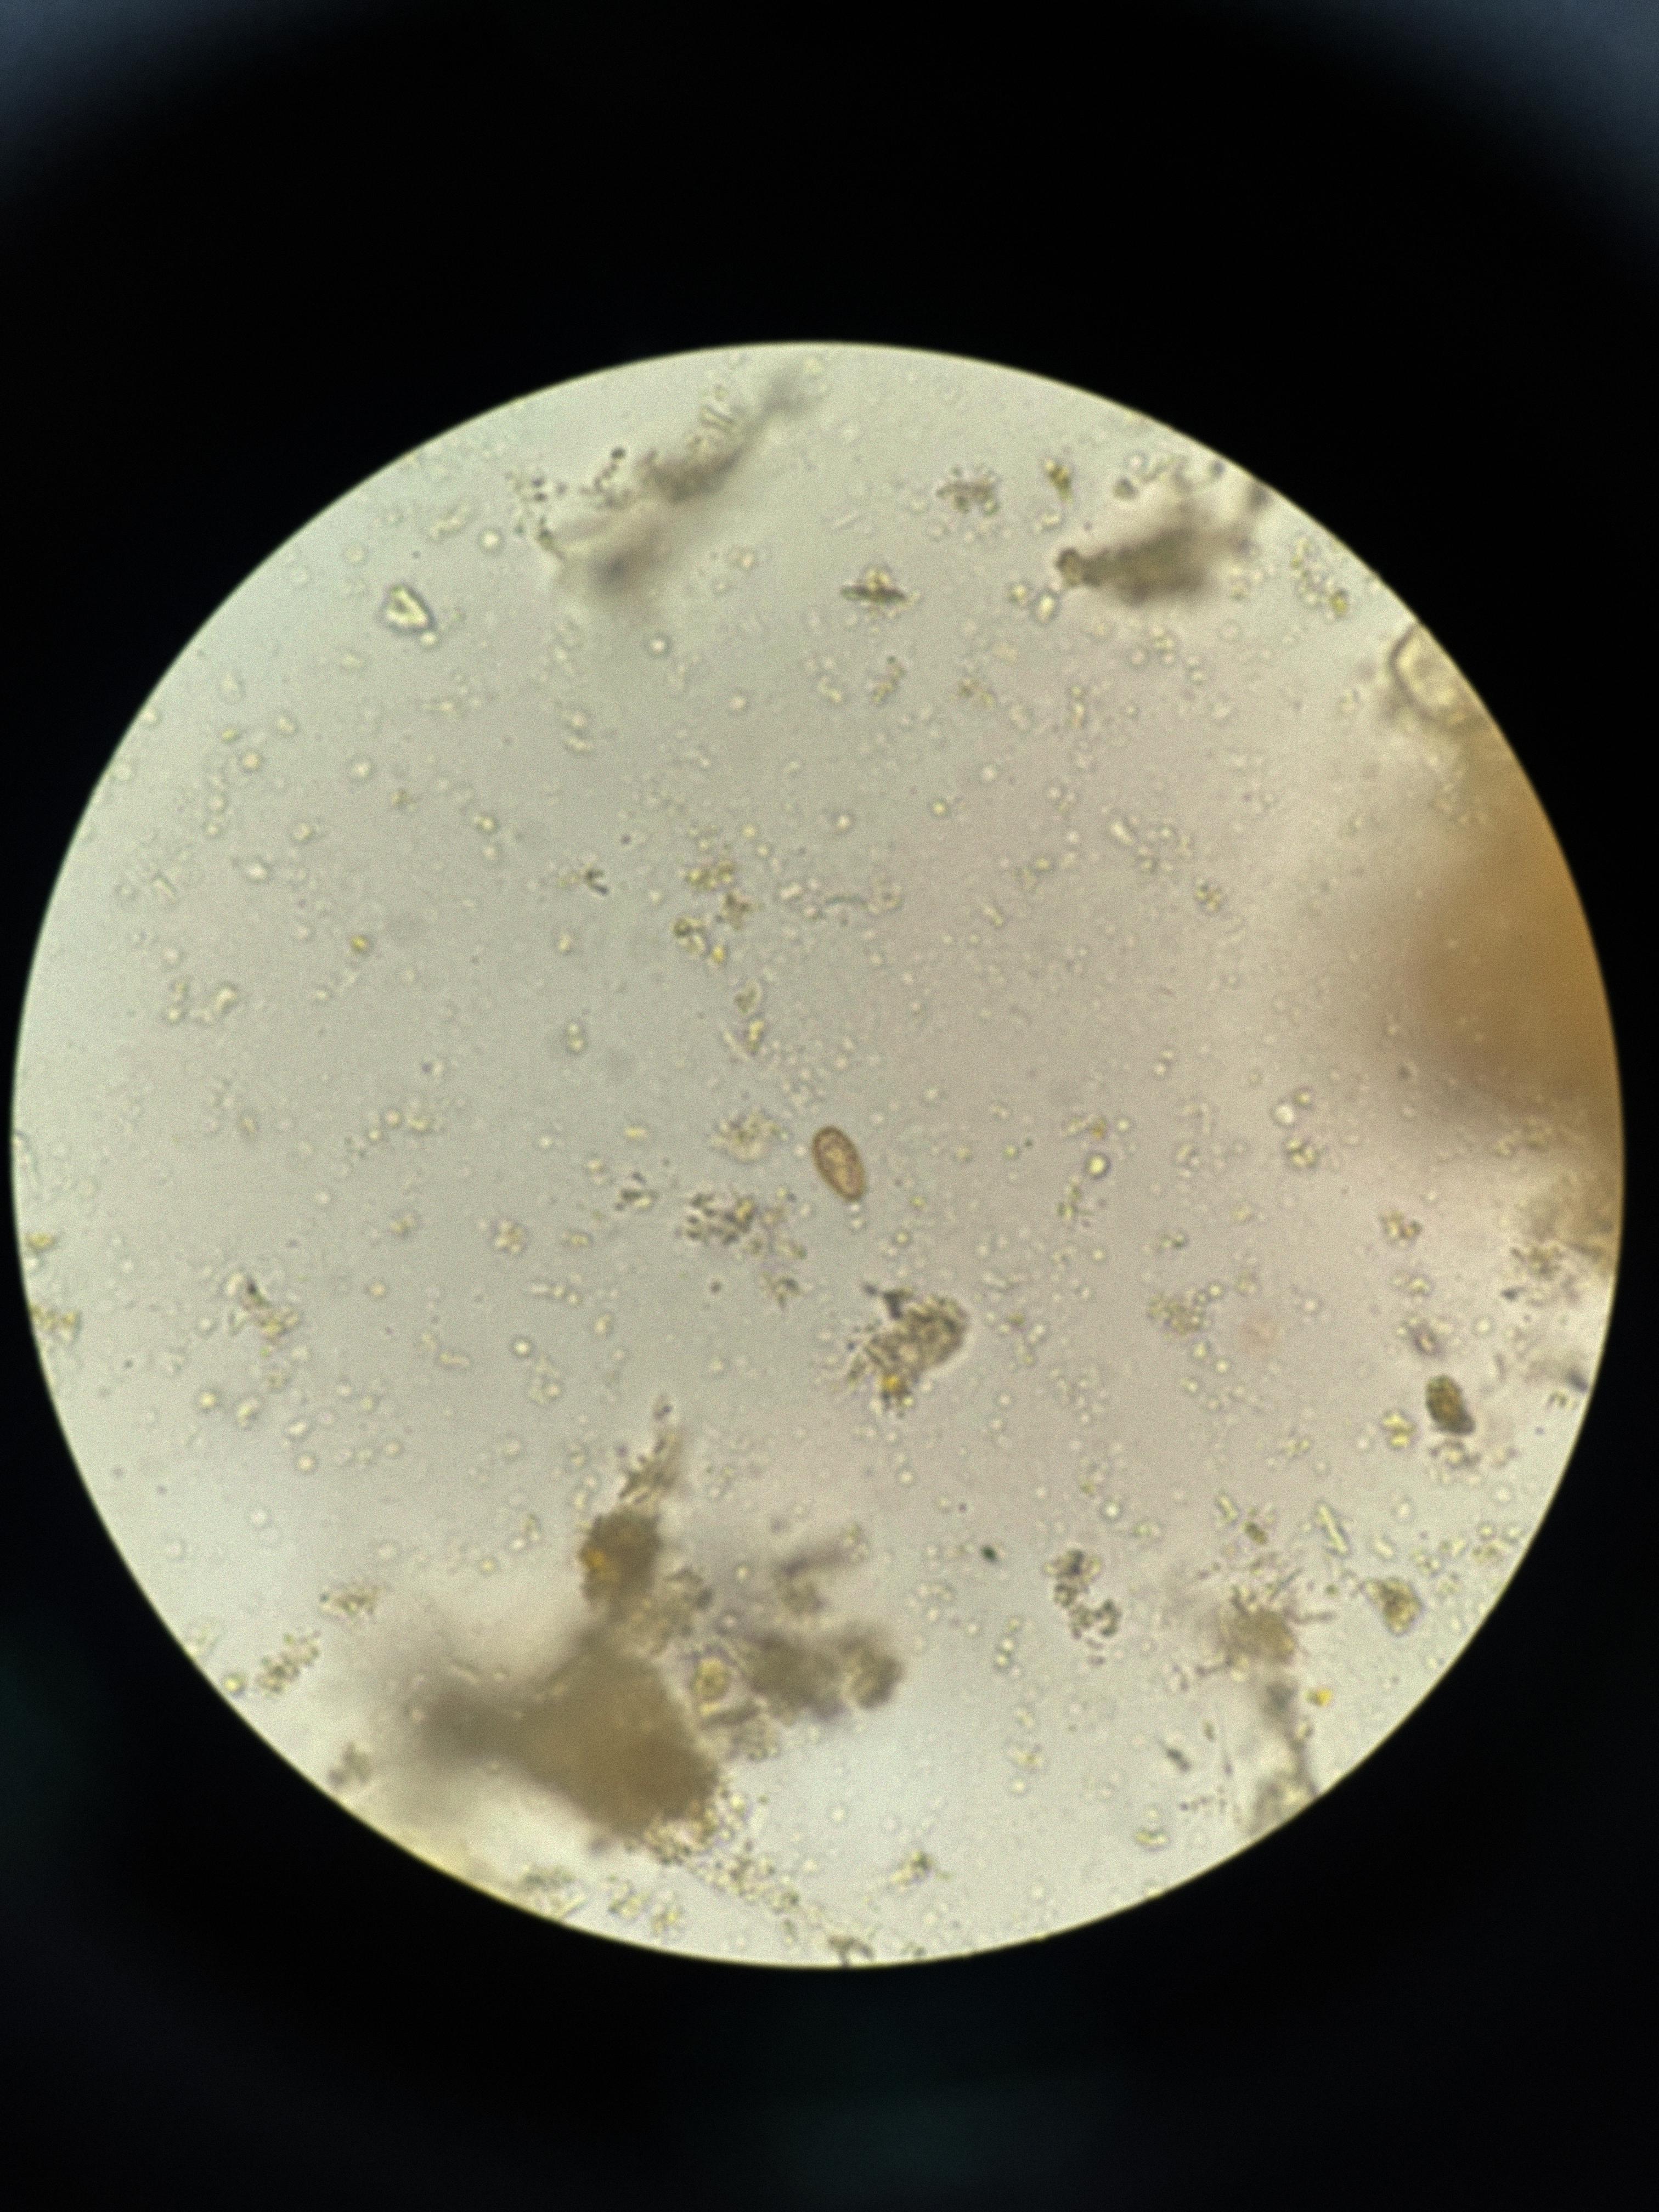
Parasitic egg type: Opisthorchis viverrine